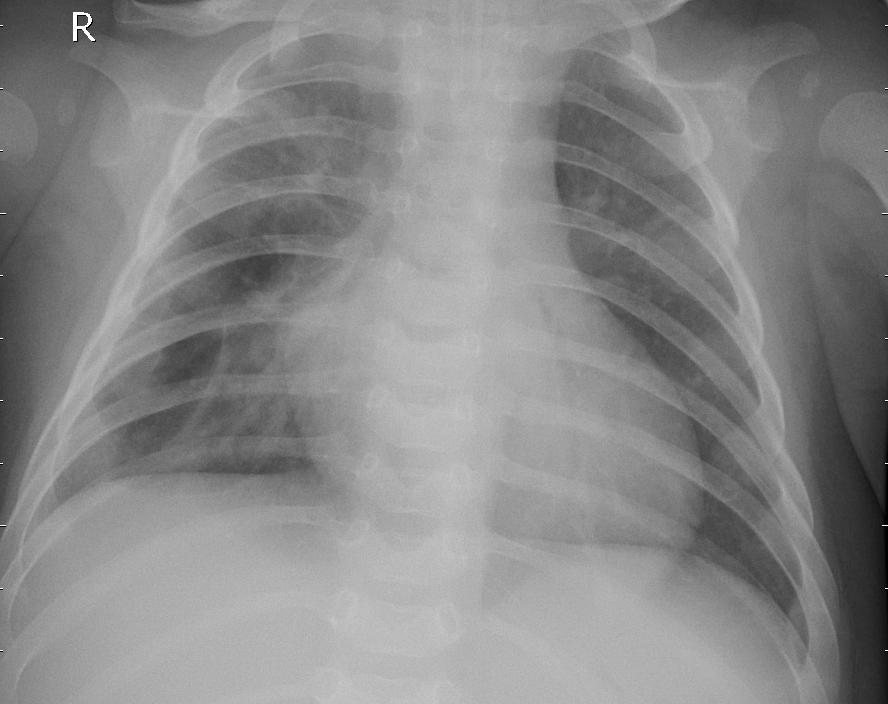
Diagnosis: PNEUMONIA